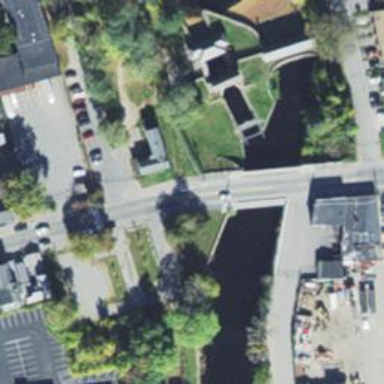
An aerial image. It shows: Canal.